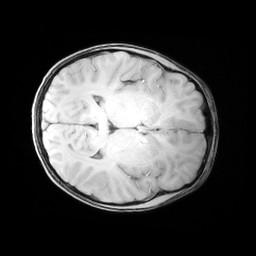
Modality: MP2RAGE
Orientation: axial
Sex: male
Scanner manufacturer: siemens
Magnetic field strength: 3 T
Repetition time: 5 s
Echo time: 0.00368 s